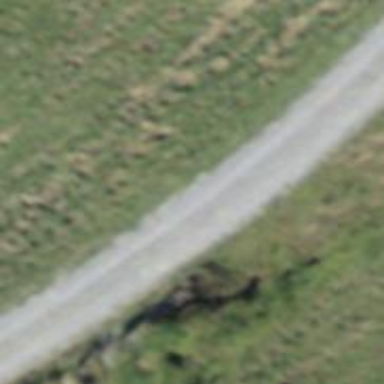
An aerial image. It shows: Track with grade 2 tracktype.